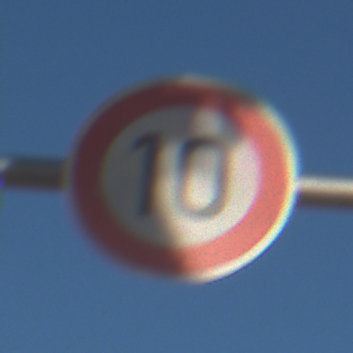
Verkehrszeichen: Geschwindigkeit10
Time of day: MorningAfternoon
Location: Outdoor (Suburban)
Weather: PartlyCloudy
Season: NotSpecified
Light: Natural